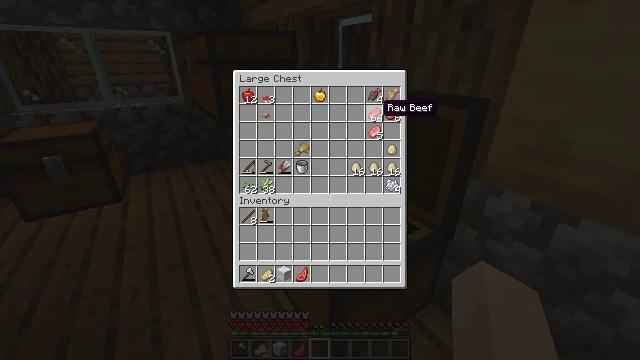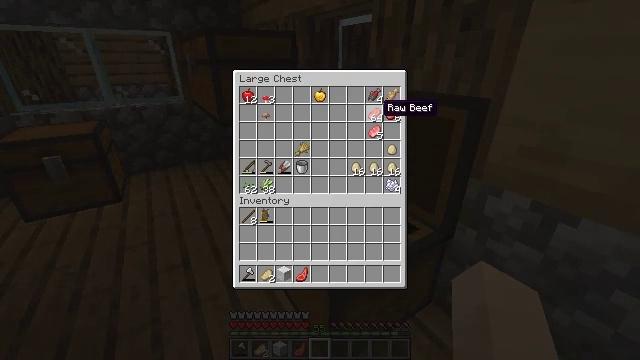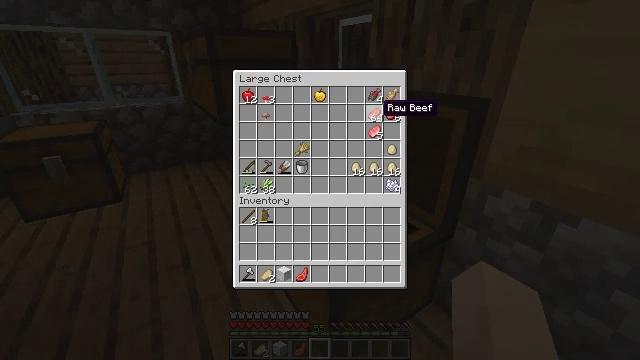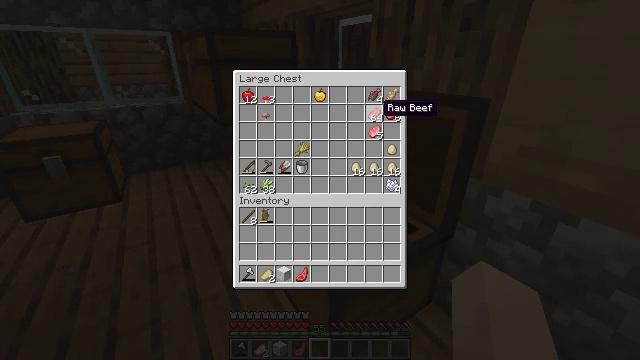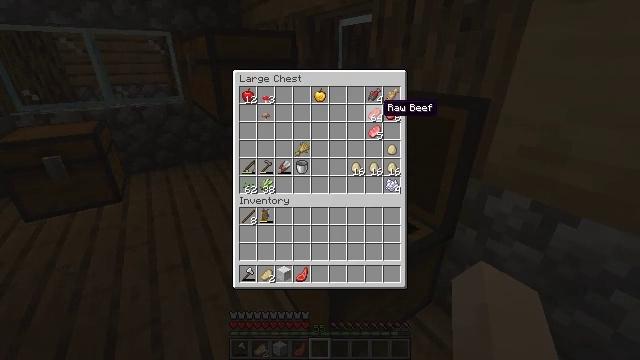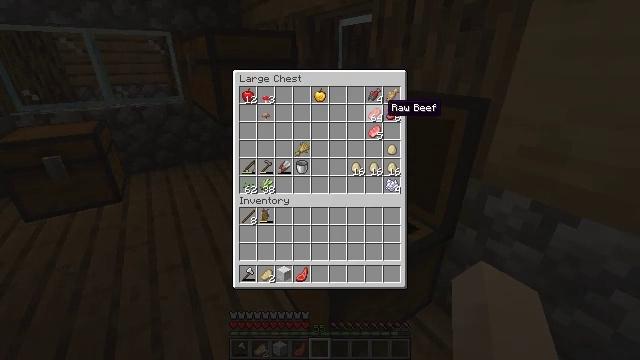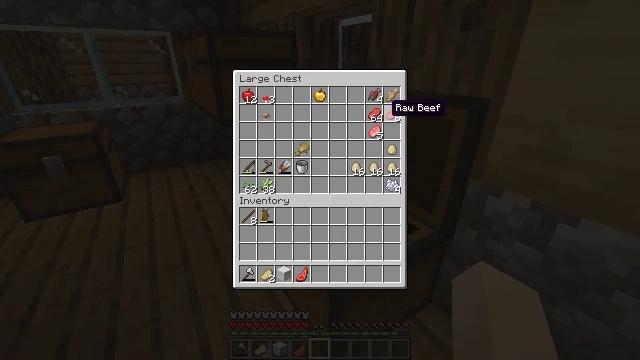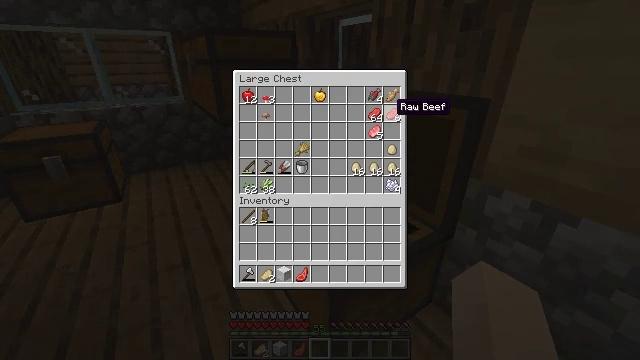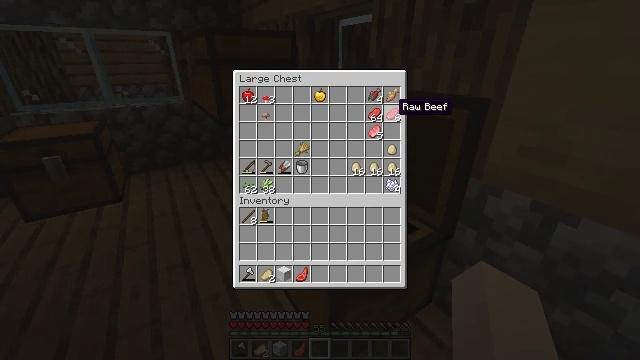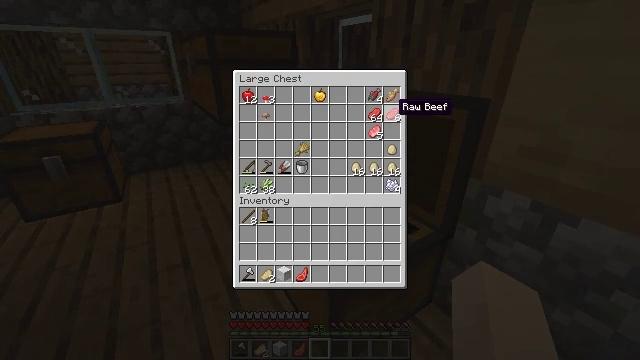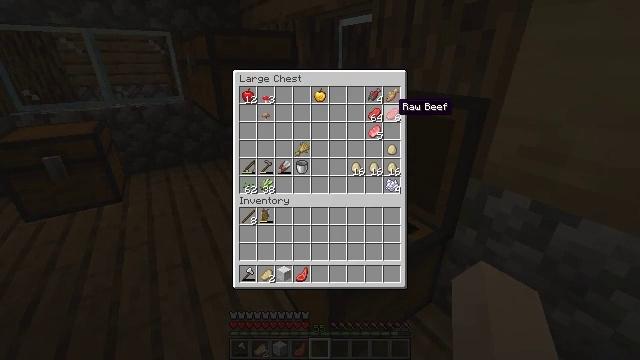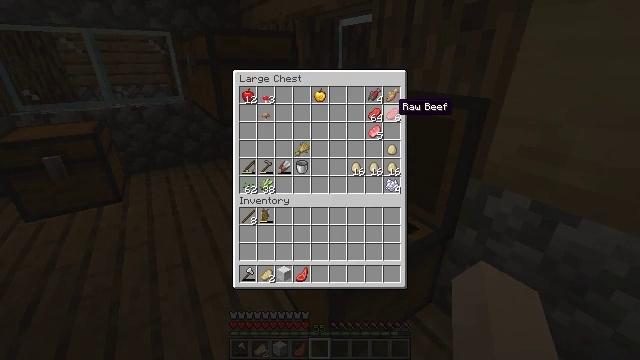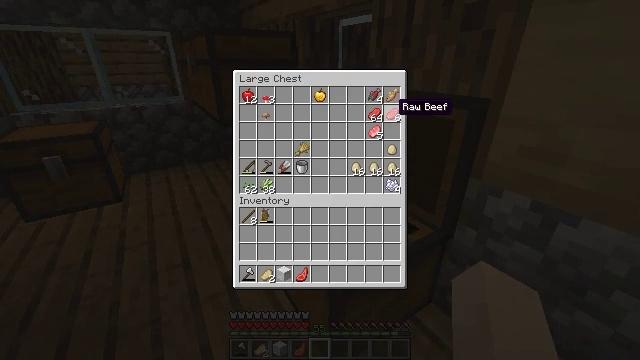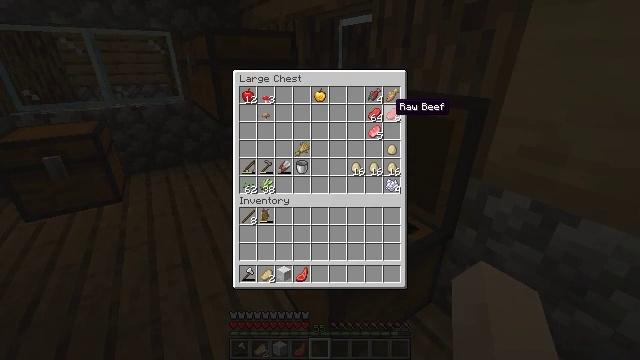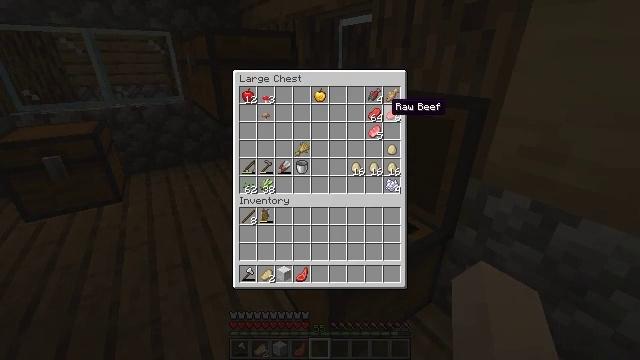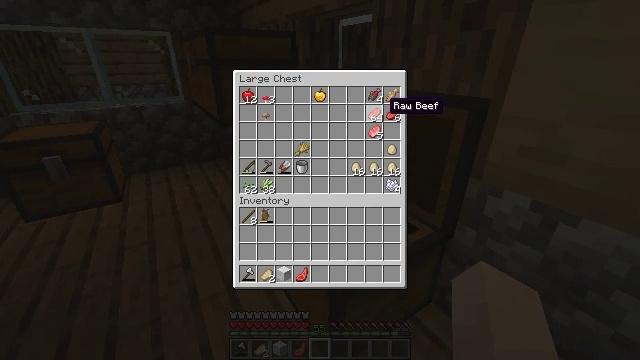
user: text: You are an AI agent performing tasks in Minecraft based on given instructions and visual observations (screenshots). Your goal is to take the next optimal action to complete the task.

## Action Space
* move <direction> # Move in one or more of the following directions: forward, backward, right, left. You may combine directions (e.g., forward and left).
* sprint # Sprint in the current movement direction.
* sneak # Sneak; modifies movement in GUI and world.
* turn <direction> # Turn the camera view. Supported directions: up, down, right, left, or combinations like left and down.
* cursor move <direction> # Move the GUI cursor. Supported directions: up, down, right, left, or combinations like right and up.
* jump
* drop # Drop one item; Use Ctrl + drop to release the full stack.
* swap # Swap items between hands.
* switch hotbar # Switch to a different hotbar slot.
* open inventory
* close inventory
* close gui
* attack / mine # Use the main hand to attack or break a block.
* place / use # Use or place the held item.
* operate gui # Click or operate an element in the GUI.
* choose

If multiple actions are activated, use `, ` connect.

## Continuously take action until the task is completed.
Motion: motion action
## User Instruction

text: Craft handy shears for collecting wool.
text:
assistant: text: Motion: no_op
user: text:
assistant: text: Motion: no_op
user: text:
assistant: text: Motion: no_op
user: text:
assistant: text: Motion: no_op
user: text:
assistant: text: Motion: no_op
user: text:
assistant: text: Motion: no_op
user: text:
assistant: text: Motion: no_op
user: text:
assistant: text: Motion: no_op
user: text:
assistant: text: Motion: no_op
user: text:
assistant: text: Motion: no_op
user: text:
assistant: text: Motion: no_op
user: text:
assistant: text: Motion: no_op
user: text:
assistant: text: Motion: no_op
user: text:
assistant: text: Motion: no_op
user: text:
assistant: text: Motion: no_op
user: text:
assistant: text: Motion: no_op
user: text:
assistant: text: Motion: no_op
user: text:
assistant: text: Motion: no_op
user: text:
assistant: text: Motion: no_op
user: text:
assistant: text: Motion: no_op
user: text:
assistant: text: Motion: no_op
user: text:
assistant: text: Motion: no_op
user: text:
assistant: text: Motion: no_op
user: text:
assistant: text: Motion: no_op
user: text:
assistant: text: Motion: no_op
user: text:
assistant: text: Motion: no_op
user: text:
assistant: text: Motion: no_op
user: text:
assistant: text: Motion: no_op
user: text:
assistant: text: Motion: no_op
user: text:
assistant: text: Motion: no_op